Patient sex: F
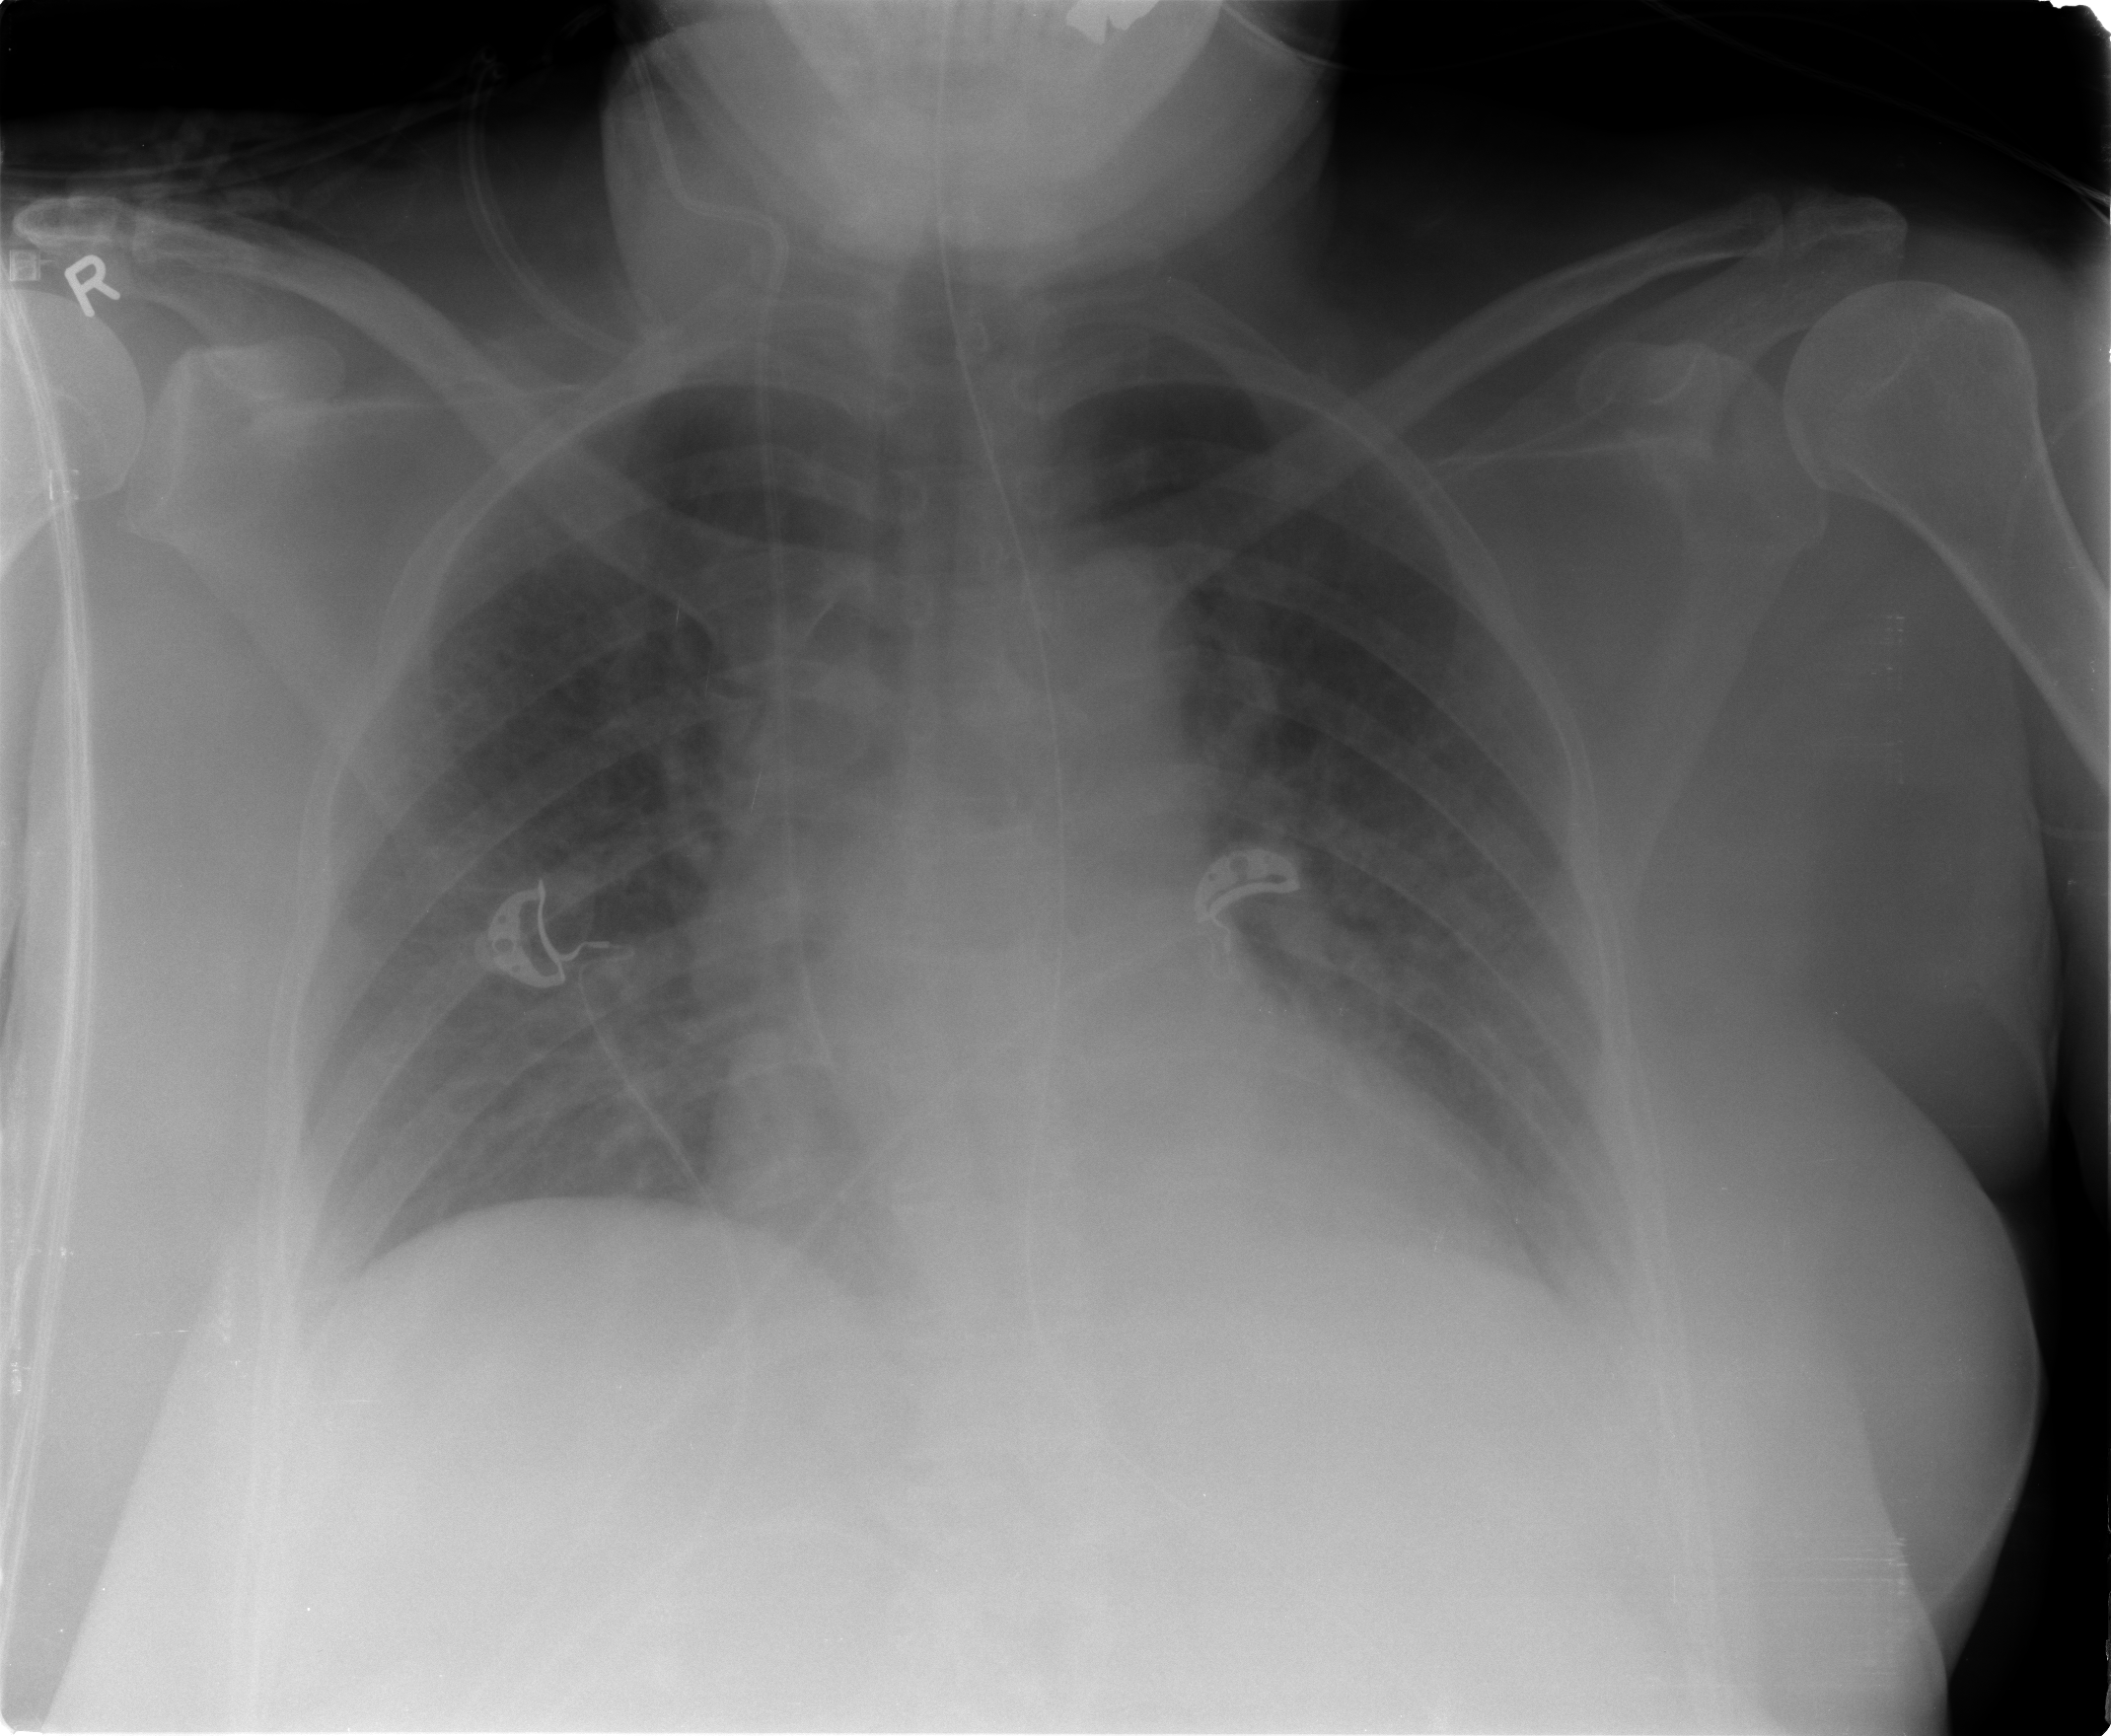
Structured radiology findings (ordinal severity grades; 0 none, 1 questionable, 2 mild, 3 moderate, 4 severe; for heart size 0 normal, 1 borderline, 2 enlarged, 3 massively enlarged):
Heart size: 0
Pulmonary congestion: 2
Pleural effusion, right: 0
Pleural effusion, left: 2
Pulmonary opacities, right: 0
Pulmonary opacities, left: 0
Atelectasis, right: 0
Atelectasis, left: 0